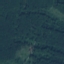
Label: Forest